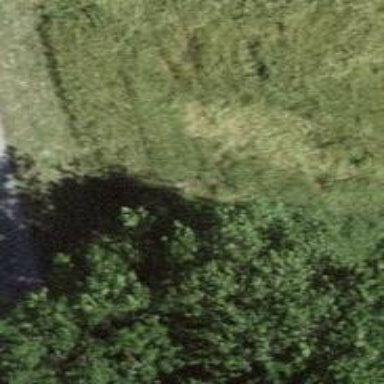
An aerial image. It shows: Deciduous tree with broadleaved leaves.